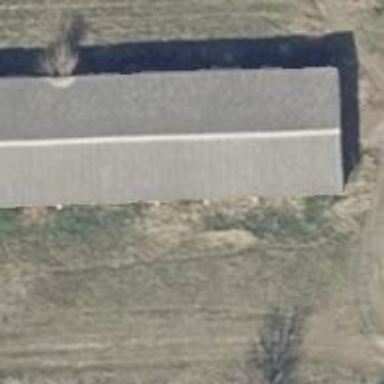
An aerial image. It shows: Building with gabled roof.